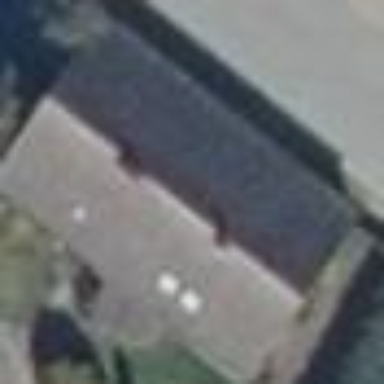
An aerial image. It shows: Simple house.